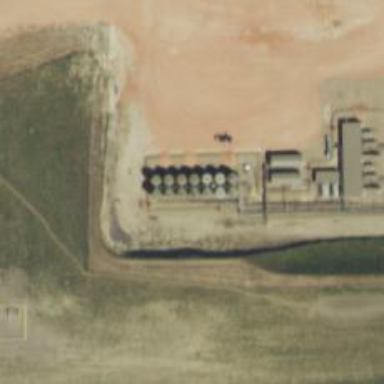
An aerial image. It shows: Storage tank with man-made structure.